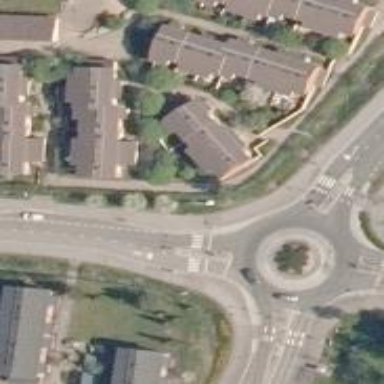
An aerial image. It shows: Asphalt tertiary road leading to roundabout junction.